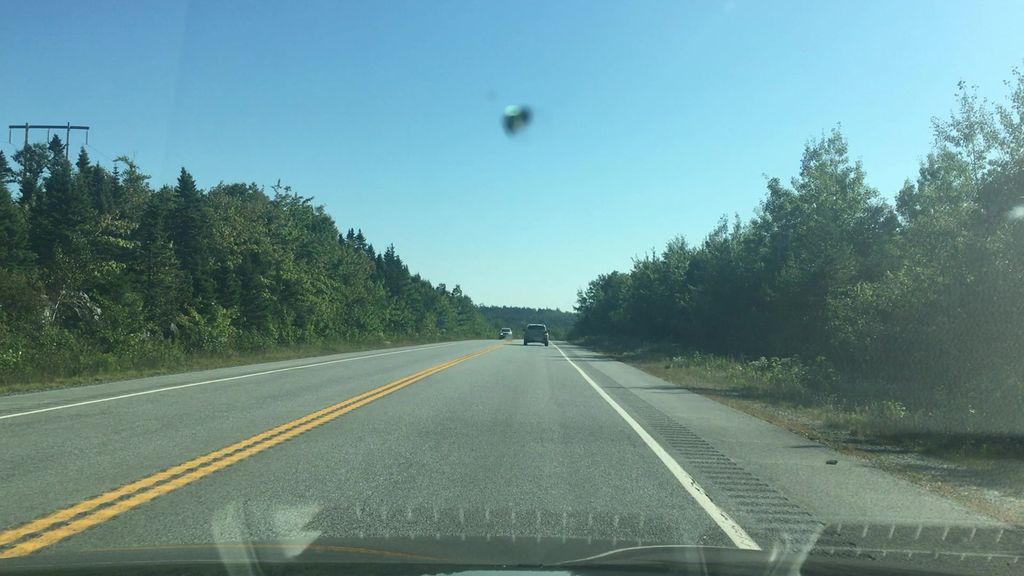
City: halifax